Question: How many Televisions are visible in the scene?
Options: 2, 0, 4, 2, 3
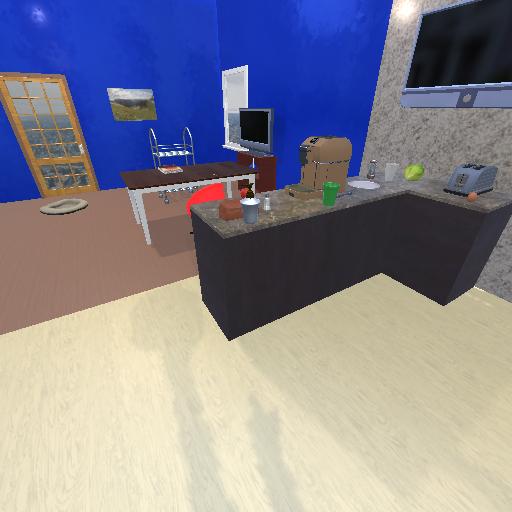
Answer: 2